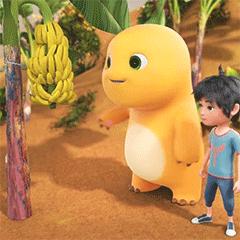
Label: nailong